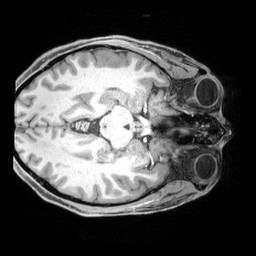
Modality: T1w
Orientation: axial
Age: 46
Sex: male
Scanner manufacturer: siemens
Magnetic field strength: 3 T
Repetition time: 2.4 s
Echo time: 0.00195 s